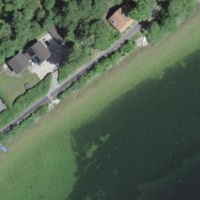
EUNIS habitat code: 14
Species observed at this site:
Pimpinella major
Rubus saxatilis
Angelica sylvestris
Acer pseudoplatanus
Phalaris arundinacea
Frangula alnus